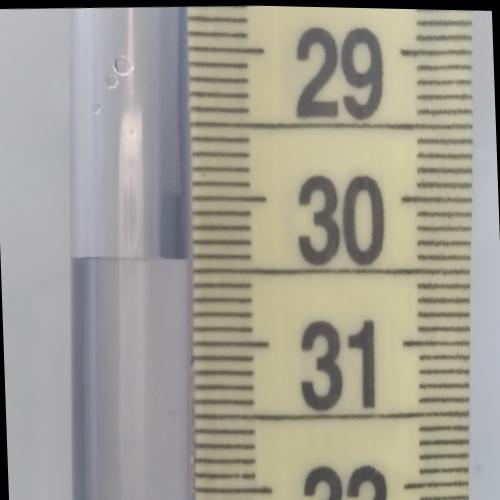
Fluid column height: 30.4 cm